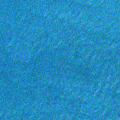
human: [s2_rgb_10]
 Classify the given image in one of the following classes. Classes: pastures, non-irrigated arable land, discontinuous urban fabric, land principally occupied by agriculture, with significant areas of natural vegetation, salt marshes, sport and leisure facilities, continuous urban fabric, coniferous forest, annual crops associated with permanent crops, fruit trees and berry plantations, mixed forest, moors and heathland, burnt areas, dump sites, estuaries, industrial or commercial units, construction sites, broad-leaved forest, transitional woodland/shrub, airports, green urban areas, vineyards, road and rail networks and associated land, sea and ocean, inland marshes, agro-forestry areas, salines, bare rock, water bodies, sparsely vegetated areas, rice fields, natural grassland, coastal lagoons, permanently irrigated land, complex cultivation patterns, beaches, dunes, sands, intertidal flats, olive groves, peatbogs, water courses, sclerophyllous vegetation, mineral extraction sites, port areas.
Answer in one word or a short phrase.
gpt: sea and ocean